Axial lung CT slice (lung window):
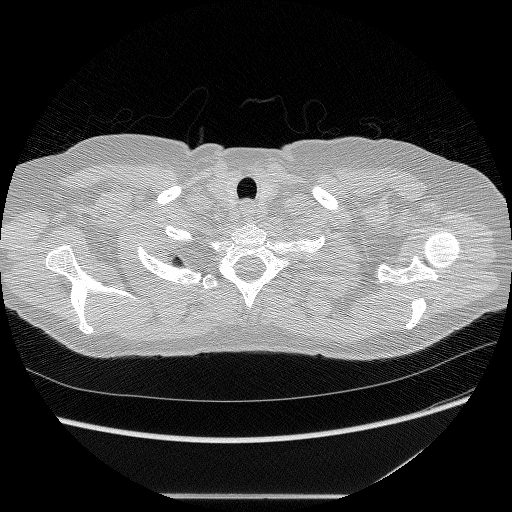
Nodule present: no